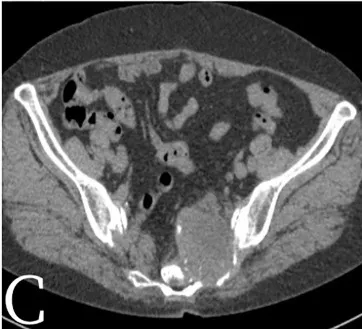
Female, 67 years old, primary sacral synovial sarcoma. (C) Axial CT.
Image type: radiology (ct)